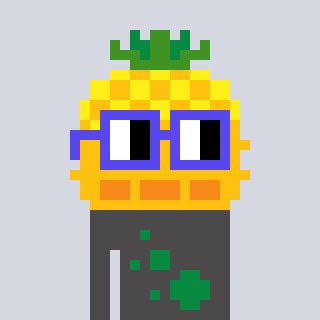
a pixel art character with square blue glasses, a pineapple-shaped head and a grayscale-colored body on a cool background